Field crop: maize
Growth stage: 2
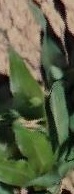
Species: maize